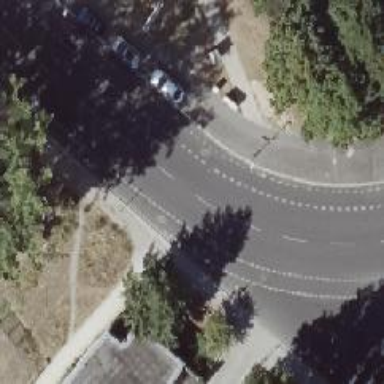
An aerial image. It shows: Tertiary road with asphalt surface. This road has lane markings and lane designated for cyclists on both sides. There is asphalt sidewalk on the right side.